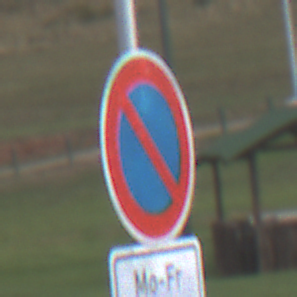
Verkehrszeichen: EingeschraenktesHalteverbot
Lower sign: ZeitangabenMitBeschraenkungAufWochentage2
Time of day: SunriseSunset
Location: Outdoor (RoadRail)
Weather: PartlyCloudy
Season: NotSpecified
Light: Natural